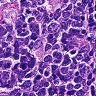
Metastatic tissue present: no